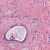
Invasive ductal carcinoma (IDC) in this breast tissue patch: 1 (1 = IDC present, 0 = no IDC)